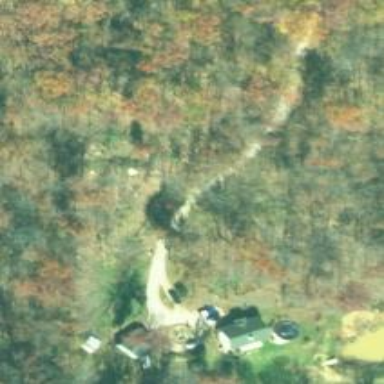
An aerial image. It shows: Driveway.